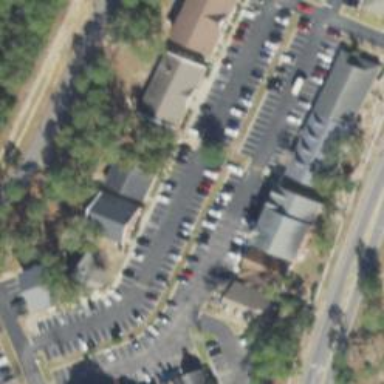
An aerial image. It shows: Parking space.